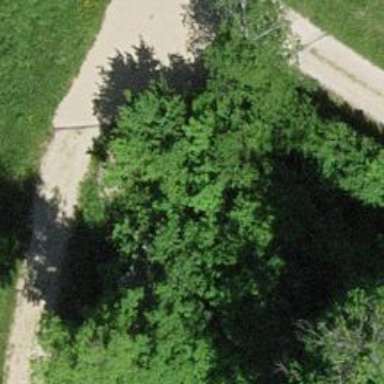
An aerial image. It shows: Compacted path.